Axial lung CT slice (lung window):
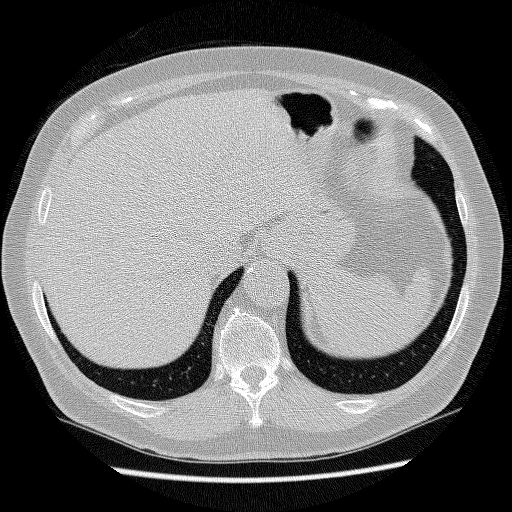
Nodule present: no